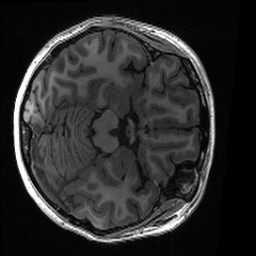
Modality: T1w
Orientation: axial